【题型】选择题　【知识点】解析几何　【难度】easy
已知抛物线 $y^2 = 2px(p > 0)$，过焦点 $F$ 的弦交抛物线于 $A, B$ 两点，且有 $\overrightarrow{AF} = 3\overrightarrow{FB}$，准线与 $x$ 轴交于点 $C$，作 $A$ 到准线的垂线，垂足为 $A_1$，则当四边形 $CFAA_1$ 的面积为 $12\sqrt{3}$ 时，$p$ 的值为（ \quad ）

A. $\frac{\sqrt{3}}{2}$ \qquad\qquad\quad B. $4$ \qquad\qquad\quad C. $8$ \qquad\qquad\quad D. $2\sqrt{2}$
【解答】
【答案】 D

【分析】 根据抛物线焦点半径的性质，结合向量关系，即可求解直线倾斜角 $\theta = \frac{\pi}{3}$，根据面积公式即可求解.

【详解】 设直线 $AB$ 的倾斜角为 $\theta$，不妨设 $A$ 在第一象限，过 $A$ 作 $AD \perp x$ 轴，垂足为 $D$，

则 $|AF| = |AA_1| = p + |FD| = p + |AF|\cos\theta$，可得 $|AF| = \frac{p}{1-\cos\theta}$；

同理可得 $|BF| = \frac{p}{1+\cos\theta}$，

因为 $\overrightarrow{AF} = 3\overrightarrow{FB}$，则 $\frac{p}{1-\cos\theta} = \frac{3p}{1+\cos\theta}$，解得 $\cos\theta = \frac{1}{2}$，

又 $\theta \in [0, \pi)$，所以 $\theta = \frac{\pi}{3}$，

则 $|AF| = |AA_1| = \frac{p}{1-\frac{1}{2}} = 2p$， $|CA_1| = |AD| = |AF| \cdot \sin\theta = 2p \times \frac{\sqrt{3}}{2} = \sqrt{3}p$，

可得四边形 $CFAA_1$ 的面积 $S = \frac{1}{2}(2p + p) \times \sqrt{3}p = 12\sqrt{3}$，解得 $p = 2\sqrt{2}$.

故选：D.
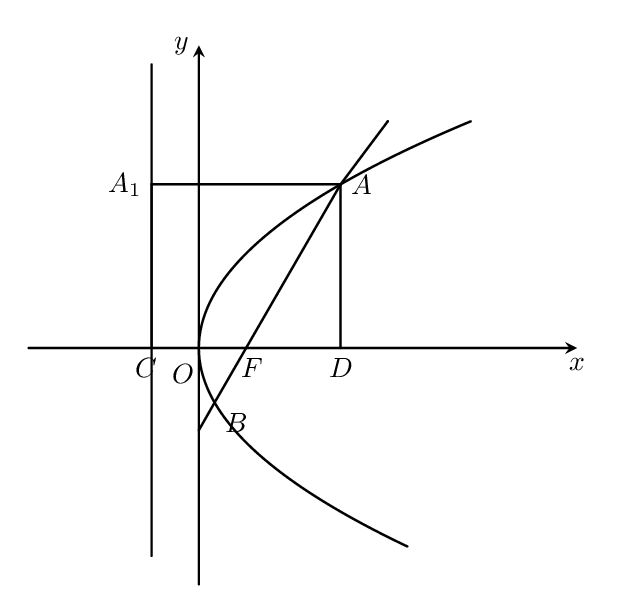